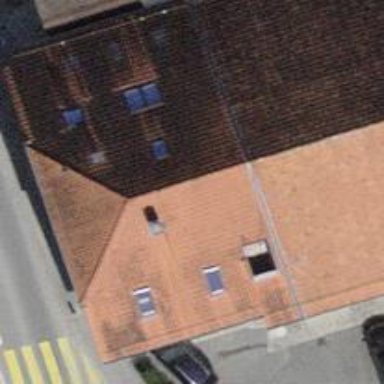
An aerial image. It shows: Building with tile roof.